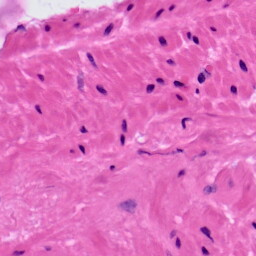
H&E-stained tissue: Prostate